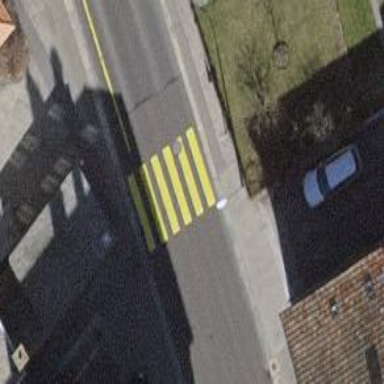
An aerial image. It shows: Zebra crossing on the road.